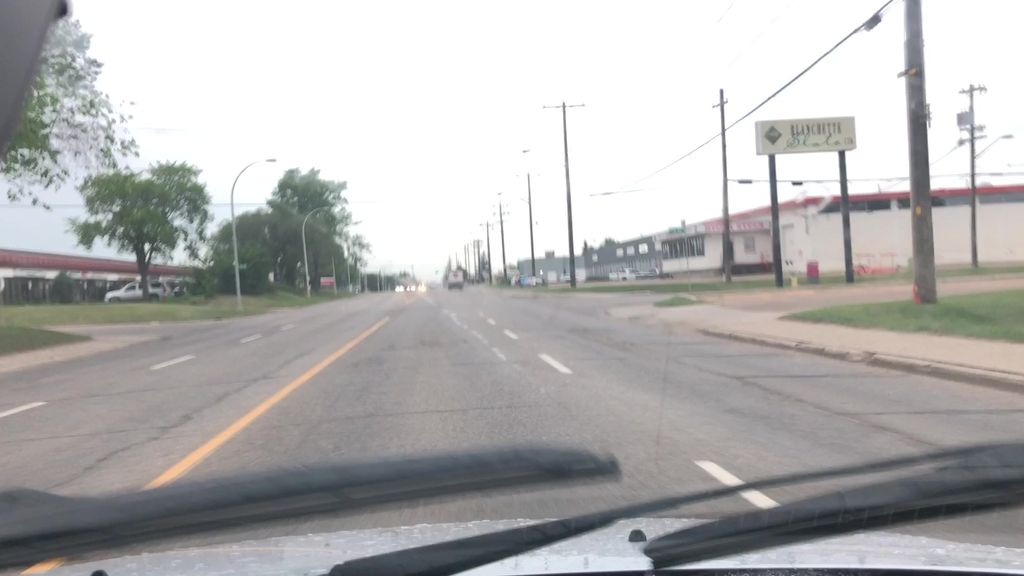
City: edmonton